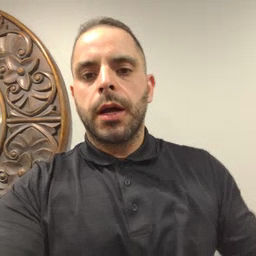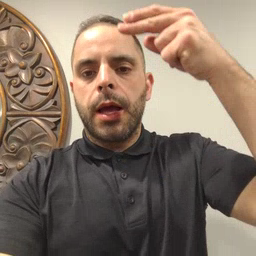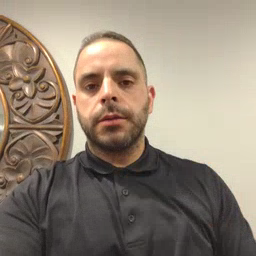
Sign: high